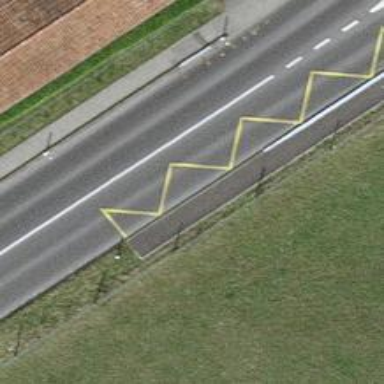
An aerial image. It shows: Bus stop with designated stop position for public transport.